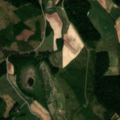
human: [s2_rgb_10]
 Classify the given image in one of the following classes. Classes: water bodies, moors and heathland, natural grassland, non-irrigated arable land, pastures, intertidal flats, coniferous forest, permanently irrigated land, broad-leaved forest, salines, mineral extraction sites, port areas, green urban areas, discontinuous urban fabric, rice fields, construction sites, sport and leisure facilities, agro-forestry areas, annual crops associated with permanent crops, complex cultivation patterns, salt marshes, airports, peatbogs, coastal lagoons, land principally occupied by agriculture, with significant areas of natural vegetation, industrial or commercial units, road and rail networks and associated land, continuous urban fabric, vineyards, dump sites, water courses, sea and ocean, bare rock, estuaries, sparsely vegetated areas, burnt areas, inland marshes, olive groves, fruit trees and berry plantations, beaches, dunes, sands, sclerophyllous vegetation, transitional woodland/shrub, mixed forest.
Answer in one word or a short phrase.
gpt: non-irrigated arable land, land principally occupied by agriculture, with significant areas of natural vegetation, coniferous forest, mixed forest, transitional woodland/shrub